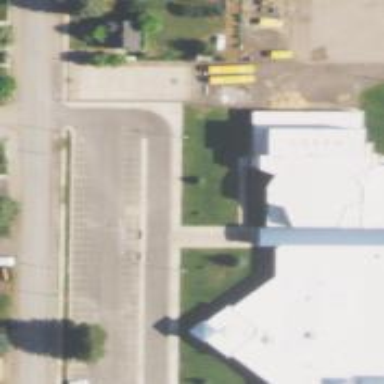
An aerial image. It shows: Parking space.